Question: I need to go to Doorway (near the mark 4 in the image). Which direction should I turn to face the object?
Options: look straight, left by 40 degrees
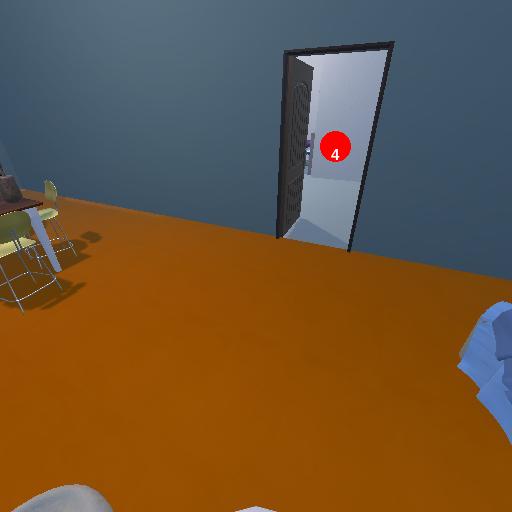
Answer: look straight